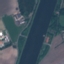
Land use / land cover: River